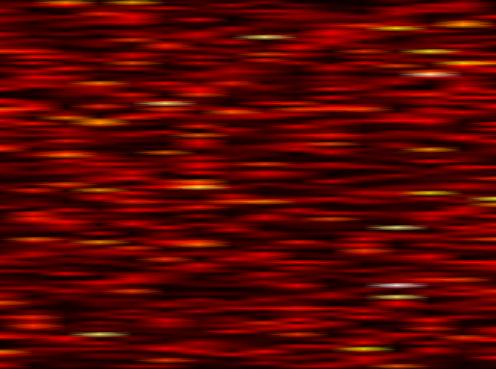
Label: FBMC